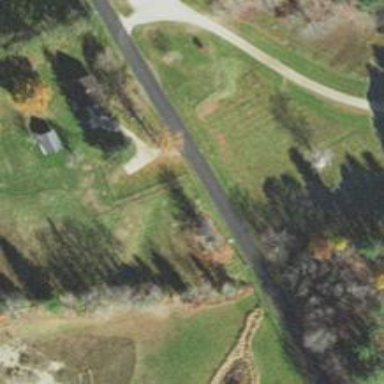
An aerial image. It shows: Driveway.